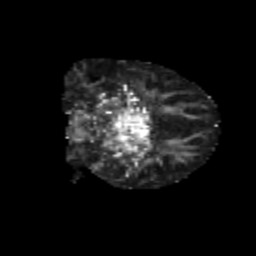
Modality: FA
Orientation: coronal
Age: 13
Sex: male
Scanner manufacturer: siemens
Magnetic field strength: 3 T
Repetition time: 3.8 s
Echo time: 0.07 s